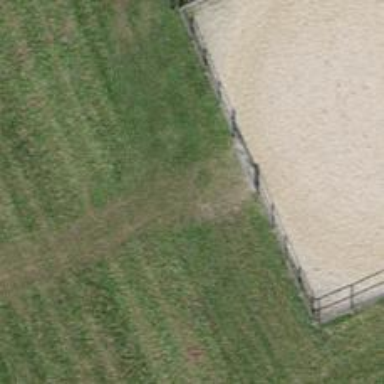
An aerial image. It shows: Grassy track with grade5 tracktype.